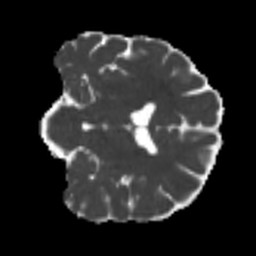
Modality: MD
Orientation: coronal
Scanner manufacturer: siemens
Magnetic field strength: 3 T
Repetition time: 4 s
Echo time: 0.0594 s